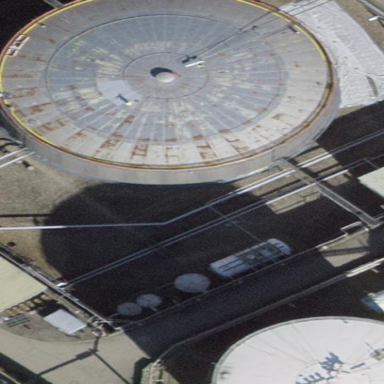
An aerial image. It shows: Storage tank which is man-made and housed in building.